Interaction volume radius: 10 \u00c5
Interaction volume height: 10 \u00c5
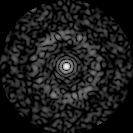
Disorder parameter: 0.847